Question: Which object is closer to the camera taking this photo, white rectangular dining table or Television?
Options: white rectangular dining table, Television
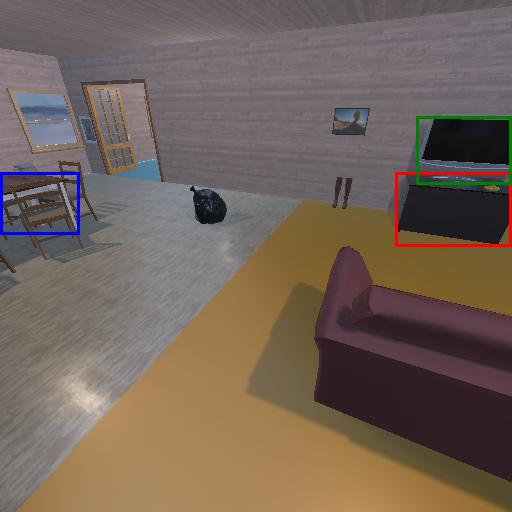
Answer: white rectangular dining table